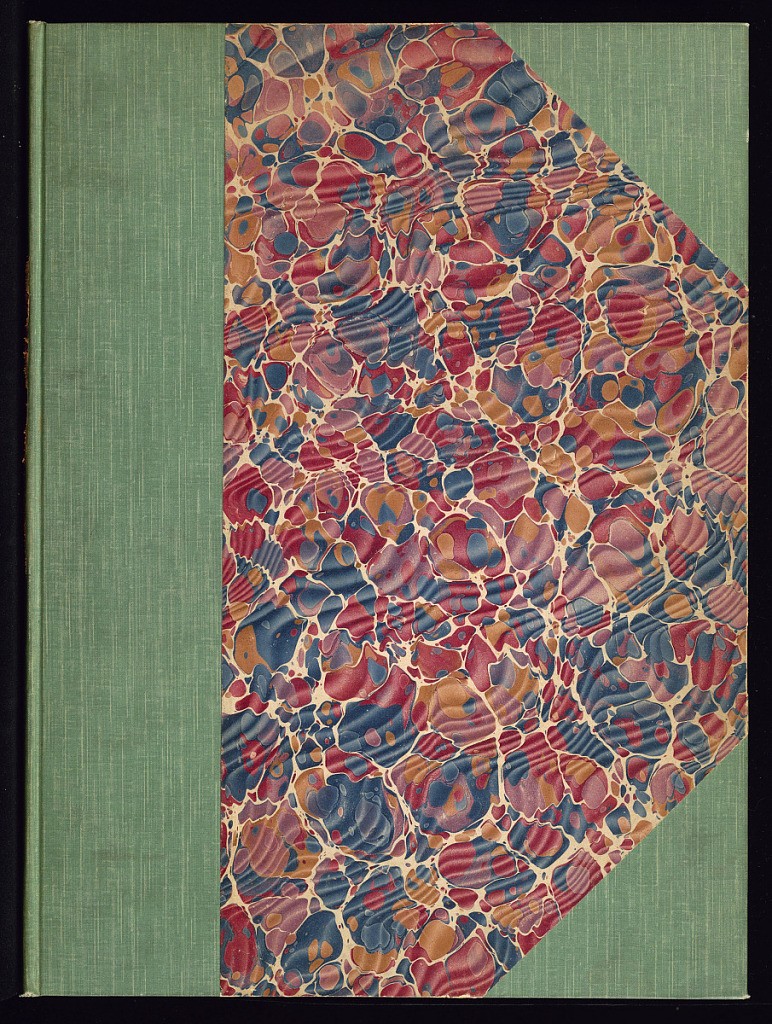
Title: Album of Medallion or Frame Designs
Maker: Théodore Bertren, active in France, 18th century
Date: ca. 1771
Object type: Album
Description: Album of ornament prints containing plates from two different series of oval medallion or frame designs, hanging from ribbons, and featuring floral motifs. The plates are numbered and signed with the artist's monogram. Only one of the title pages is bound within.